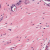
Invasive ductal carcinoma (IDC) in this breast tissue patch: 0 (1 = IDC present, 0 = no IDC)